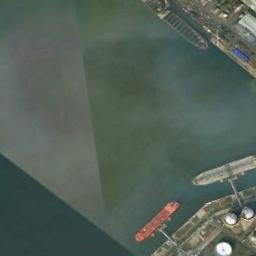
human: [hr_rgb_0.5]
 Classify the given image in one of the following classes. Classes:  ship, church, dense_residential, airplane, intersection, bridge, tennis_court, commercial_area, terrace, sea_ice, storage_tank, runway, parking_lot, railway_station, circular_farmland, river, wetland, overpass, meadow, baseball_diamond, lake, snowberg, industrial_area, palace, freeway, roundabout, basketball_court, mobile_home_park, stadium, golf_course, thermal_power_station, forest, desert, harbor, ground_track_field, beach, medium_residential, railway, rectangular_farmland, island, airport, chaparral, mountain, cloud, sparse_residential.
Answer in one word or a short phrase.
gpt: ship